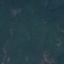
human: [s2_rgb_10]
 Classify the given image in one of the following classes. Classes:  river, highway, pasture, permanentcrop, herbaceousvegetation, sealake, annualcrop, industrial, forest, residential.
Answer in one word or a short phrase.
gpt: Forest